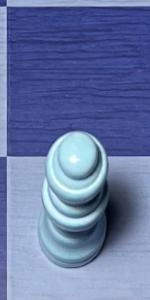
Label: Queen_White